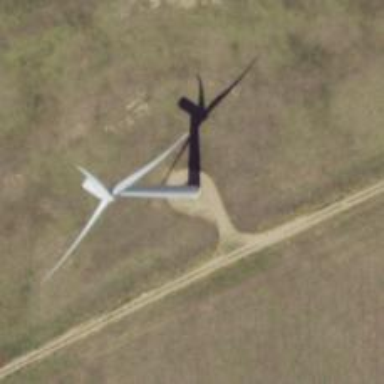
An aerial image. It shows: Wind generator using wind turbines of horizontal axis.